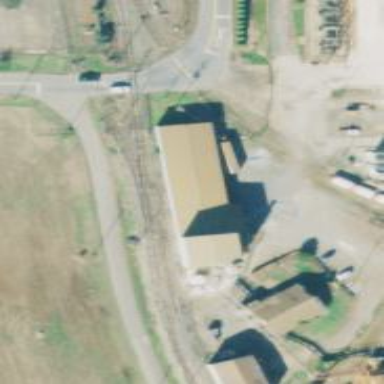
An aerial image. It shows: Abandoned railway spur.